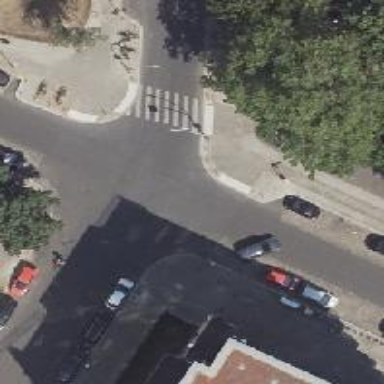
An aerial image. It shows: Unmarked crossing with left kerb extension.